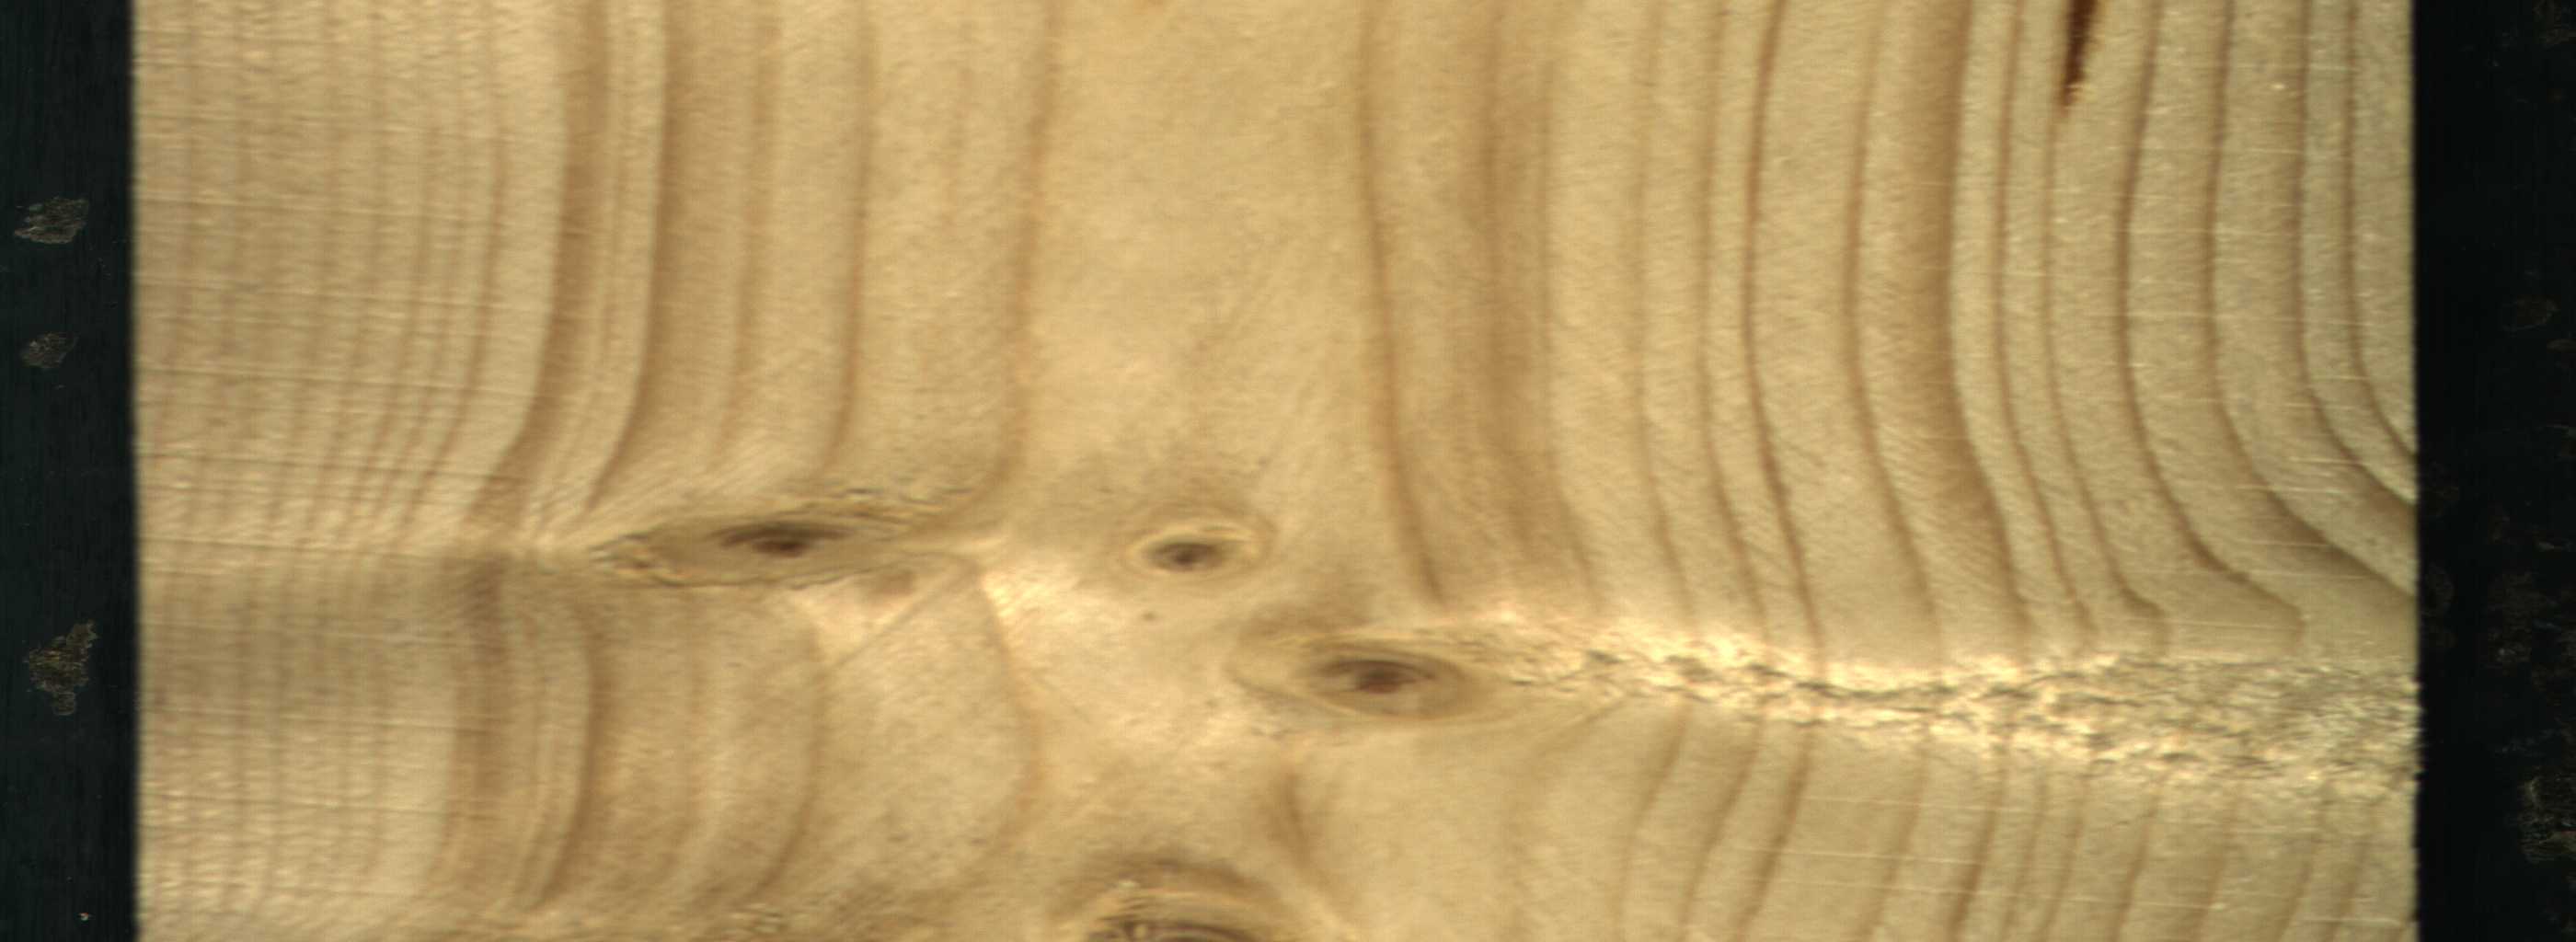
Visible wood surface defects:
resin
Live_Knot
Live_Knot
Live_Knot
Live_Knot